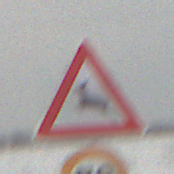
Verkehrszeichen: WildwechselRechts
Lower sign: Geschwindigkeit70
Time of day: MorningAfternoon
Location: Outdoor (Nature)
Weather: Overcast
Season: Winter
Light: Natural